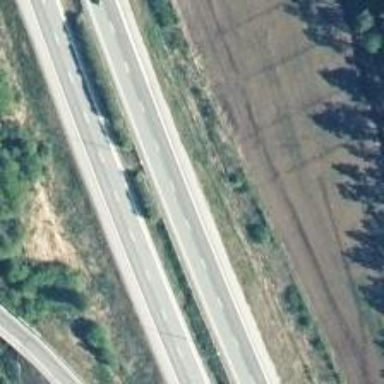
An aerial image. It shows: Asphalt motorway.